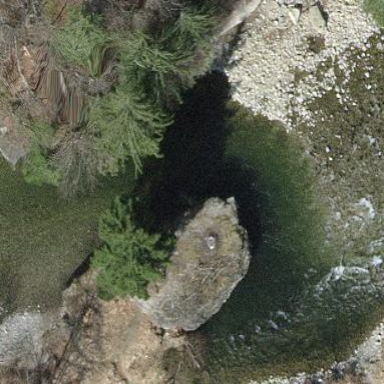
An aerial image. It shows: Natural rock formation.